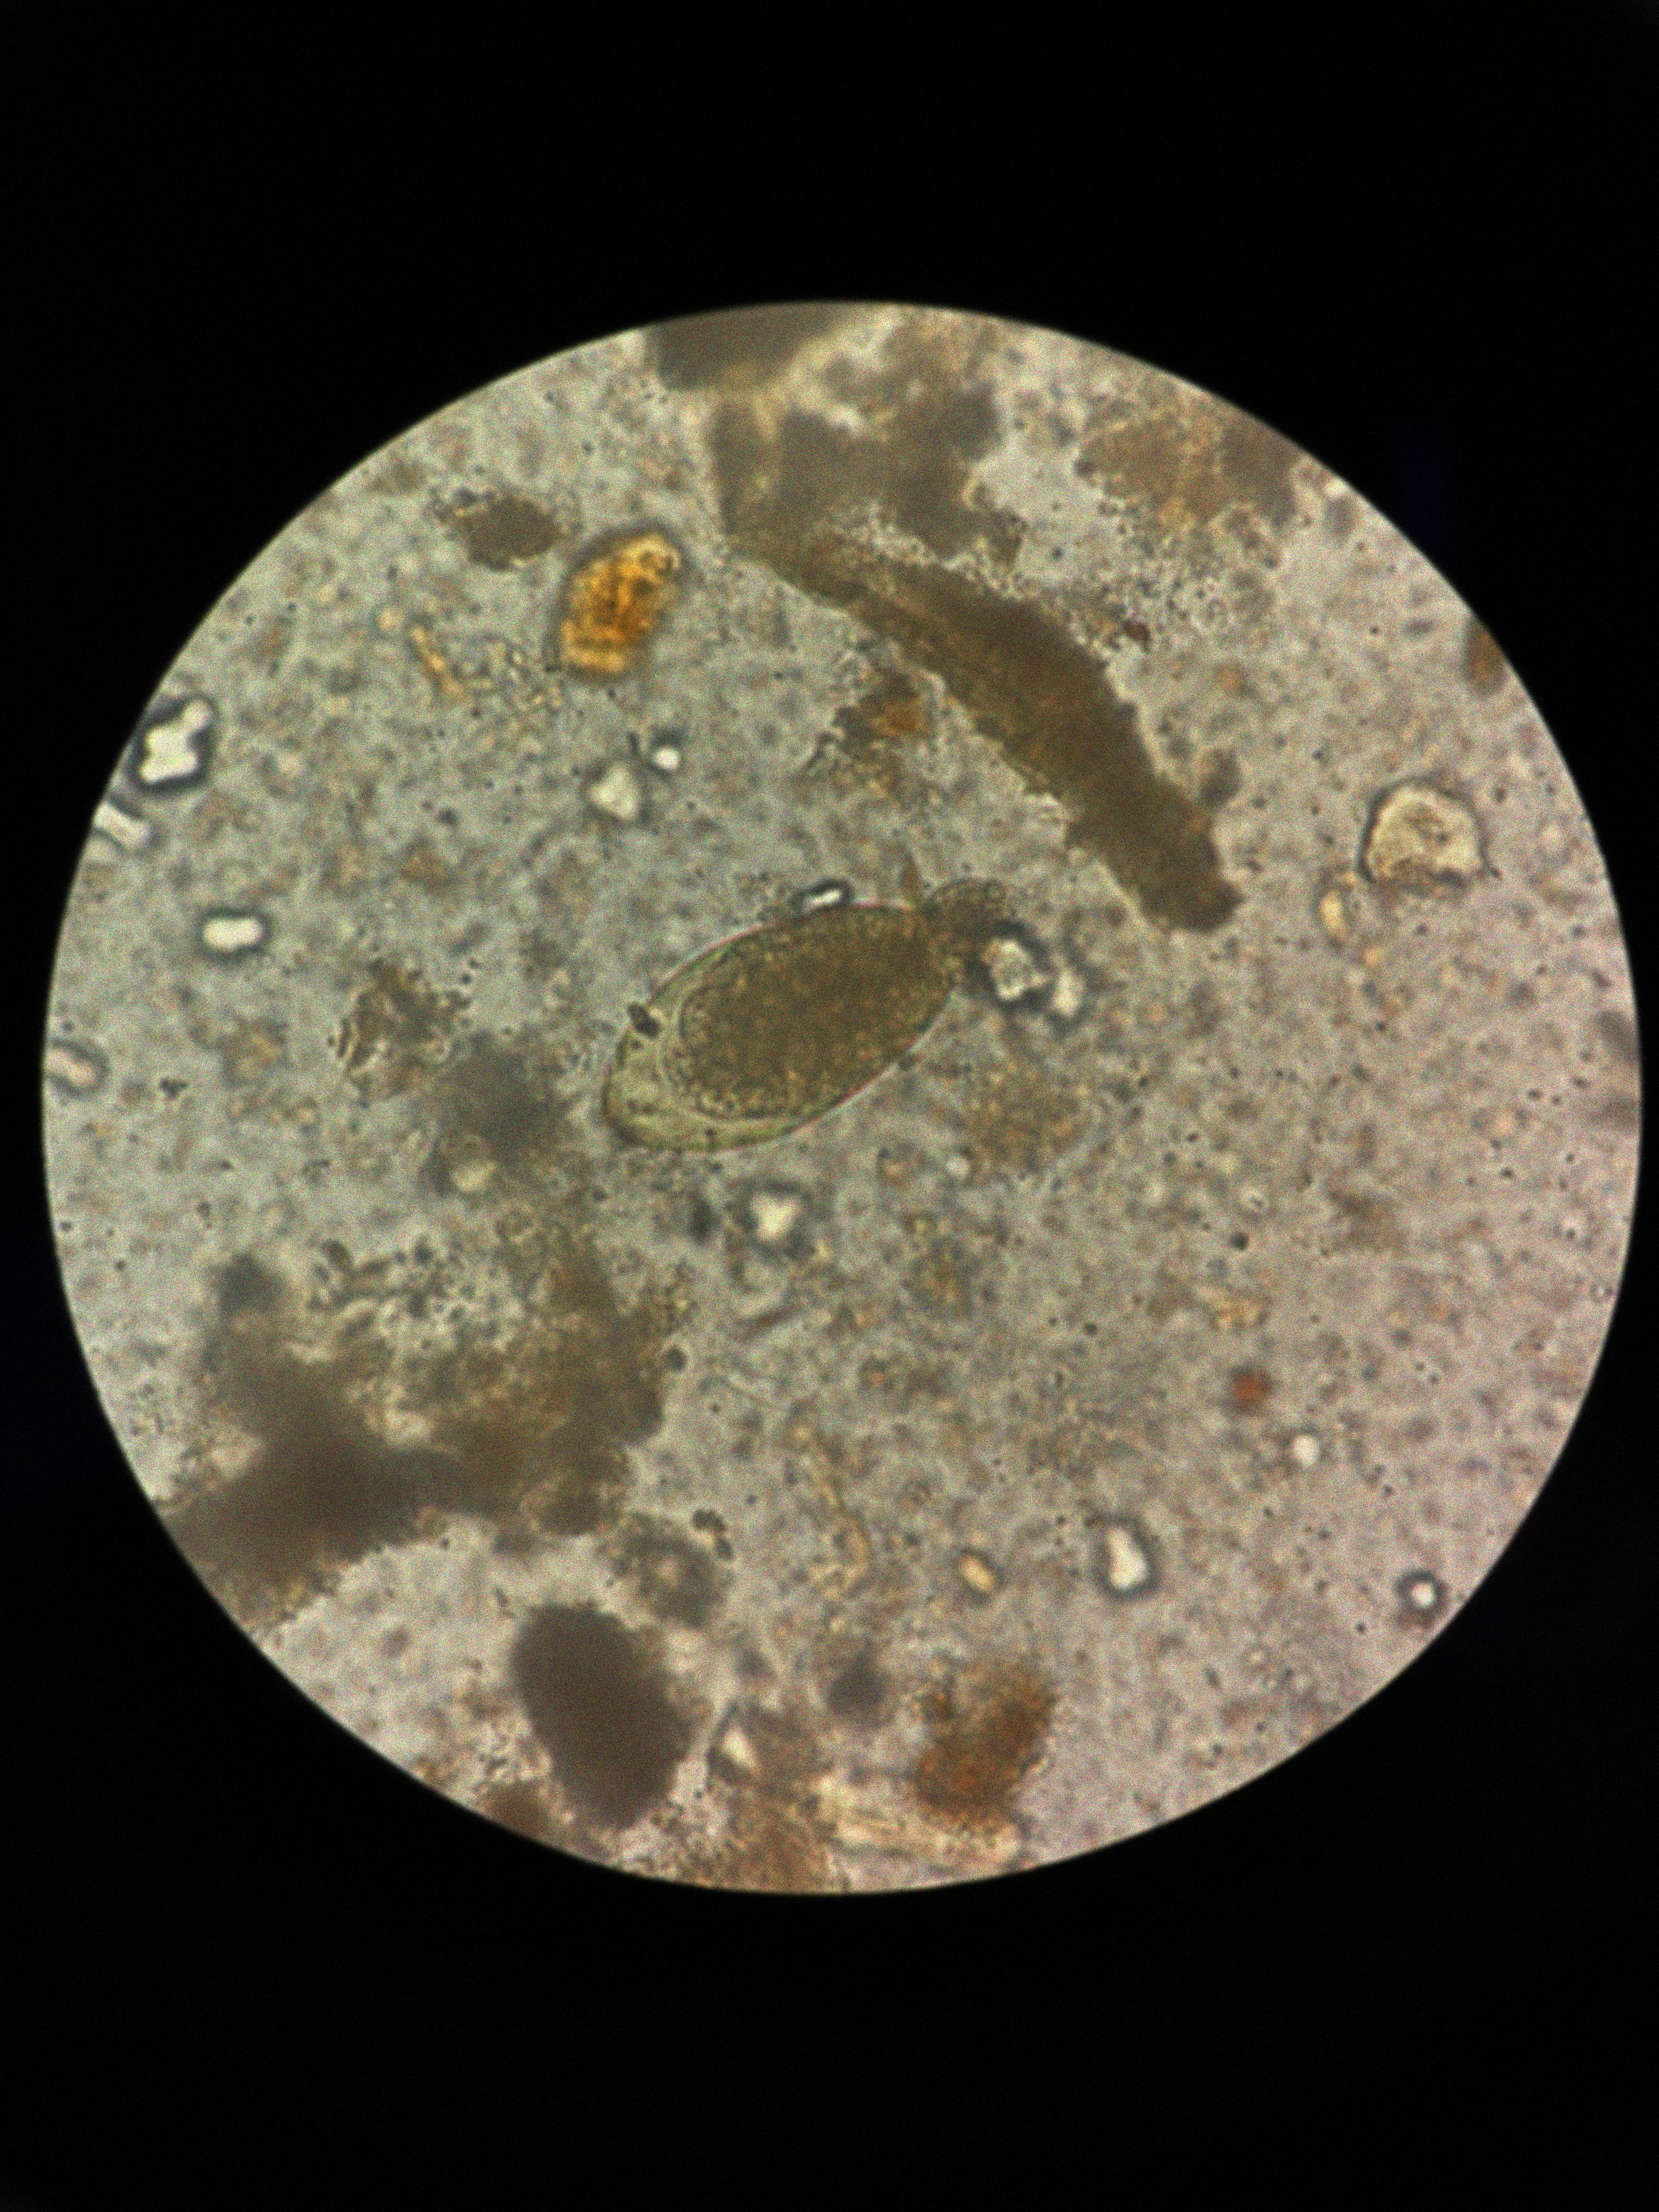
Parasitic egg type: Fasciolopsis buski